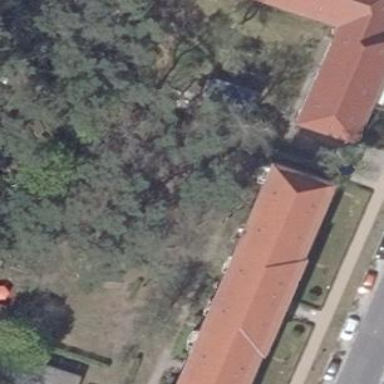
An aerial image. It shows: Apartment building with hipped roof.